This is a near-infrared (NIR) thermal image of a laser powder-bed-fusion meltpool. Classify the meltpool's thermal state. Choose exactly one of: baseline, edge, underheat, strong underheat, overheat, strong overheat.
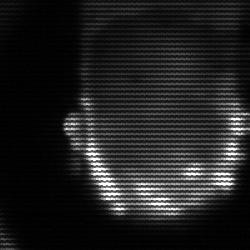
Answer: baseline